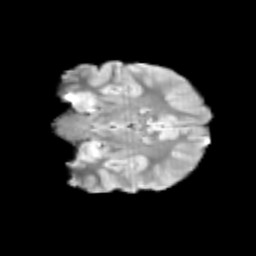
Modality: T2w
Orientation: coronal
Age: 10
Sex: male
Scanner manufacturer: siemens
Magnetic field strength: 3 T
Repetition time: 3.8 s
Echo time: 0.07 s